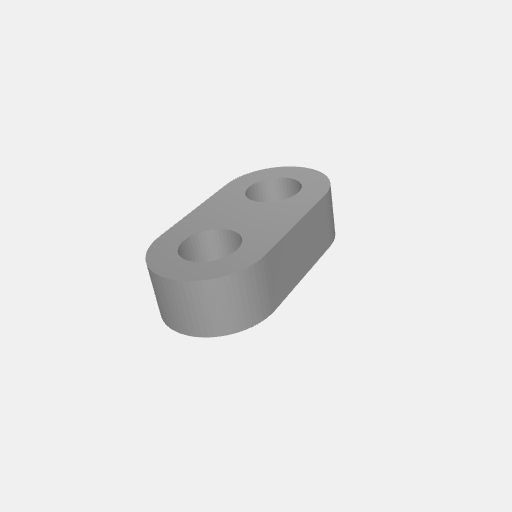
Part: FlatBeam2H